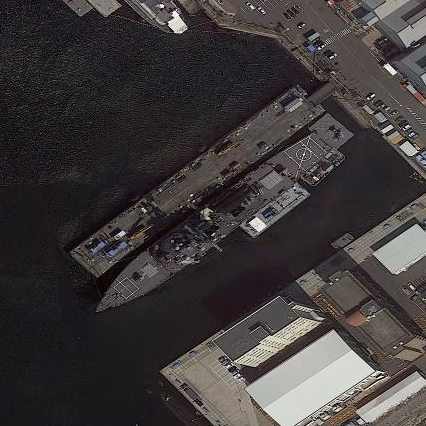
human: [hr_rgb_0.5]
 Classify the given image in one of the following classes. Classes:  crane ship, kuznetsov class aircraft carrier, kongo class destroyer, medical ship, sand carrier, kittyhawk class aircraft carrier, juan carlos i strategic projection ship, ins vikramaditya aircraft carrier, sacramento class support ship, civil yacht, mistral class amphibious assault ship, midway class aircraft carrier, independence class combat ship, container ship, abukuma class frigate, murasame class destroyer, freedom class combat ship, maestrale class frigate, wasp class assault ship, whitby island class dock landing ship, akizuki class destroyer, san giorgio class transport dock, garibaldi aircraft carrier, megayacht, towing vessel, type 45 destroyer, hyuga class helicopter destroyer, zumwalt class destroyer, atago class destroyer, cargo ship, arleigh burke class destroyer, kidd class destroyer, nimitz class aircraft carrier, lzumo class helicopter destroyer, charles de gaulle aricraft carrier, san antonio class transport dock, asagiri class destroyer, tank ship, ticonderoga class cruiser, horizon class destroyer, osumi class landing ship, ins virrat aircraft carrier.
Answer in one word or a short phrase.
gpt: Arleigh Burke class destroyer